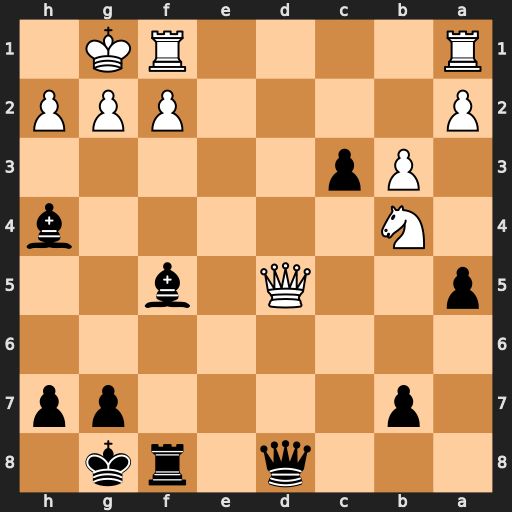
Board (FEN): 3q1rk1/1p4pp/8/p2Q1b2/1N5b/1Pp5/P4PPP/R4RK1
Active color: b
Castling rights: -
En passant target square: -
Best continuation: Kh8 Qxd8 Rxd8